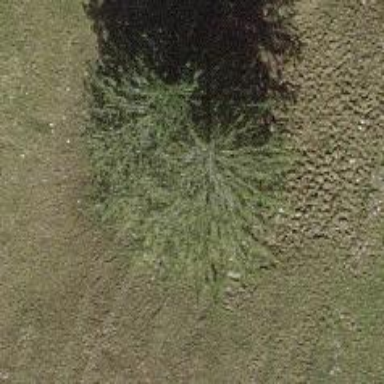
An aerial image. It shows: Beautiful tree in nature.